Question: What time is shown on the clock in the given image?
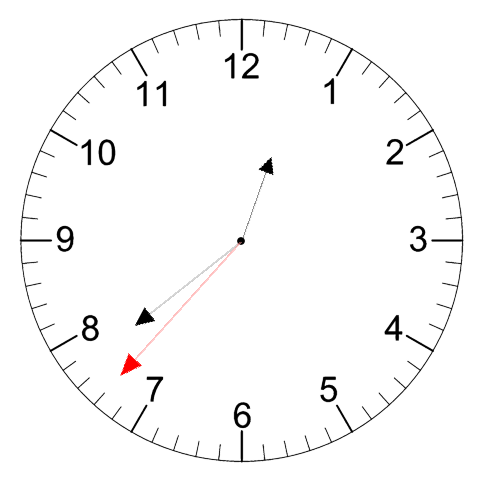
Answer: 12:38:37